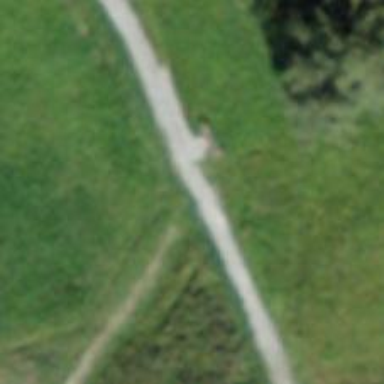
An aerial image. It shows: Bench.